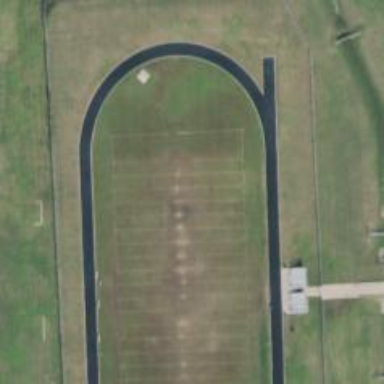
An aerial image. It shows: American football pitch.